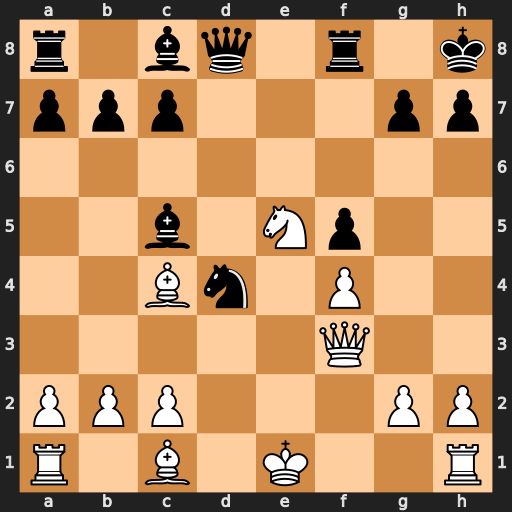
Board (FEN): r1bq1r1k/ppp3pp/8/2b1Np2/2Bn1P2/5Q2/PPP3PP/R1B1K2R
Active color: w
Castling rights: KQ
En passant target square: -
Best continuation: Ng6+ hxg6 Qh3+ Qh4+ Qxh4#